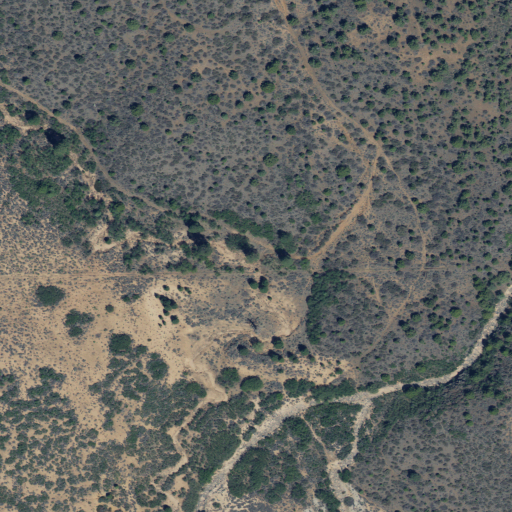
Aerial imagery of valley in Utah named Wolf Springs Wash containing shrub and evergreen forest